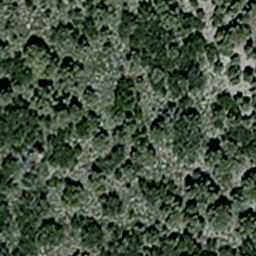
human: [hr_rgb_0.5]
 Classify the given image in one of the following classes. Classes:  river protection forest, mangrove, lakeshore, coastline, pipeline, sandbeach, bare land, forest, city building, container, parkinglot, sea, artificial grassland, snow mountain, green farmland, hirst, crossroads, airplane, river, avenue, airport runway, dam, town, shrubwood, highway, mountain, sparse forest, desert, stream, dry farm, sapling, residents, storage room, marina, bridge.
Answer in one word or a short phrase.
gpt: sparse forest